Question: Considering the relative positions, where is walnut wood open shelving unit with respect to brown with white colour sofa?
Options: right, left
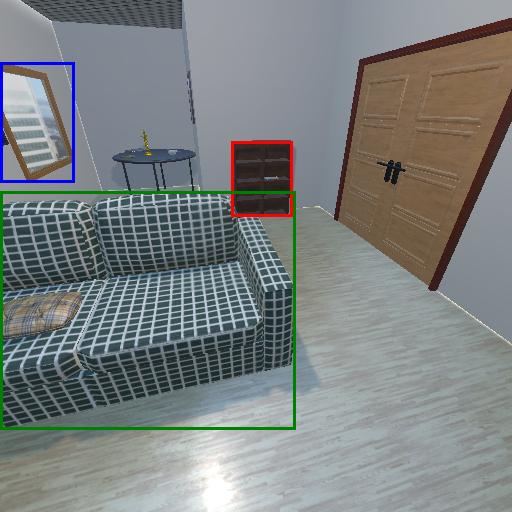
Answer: right